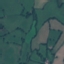
Label: Pasture